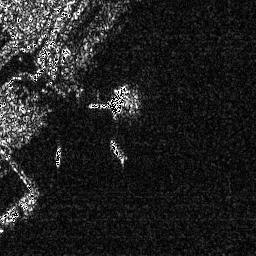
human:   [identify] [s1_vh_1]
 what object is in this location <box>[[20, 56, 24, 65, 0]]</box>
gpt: <ref>1 small ship at the left</ref>